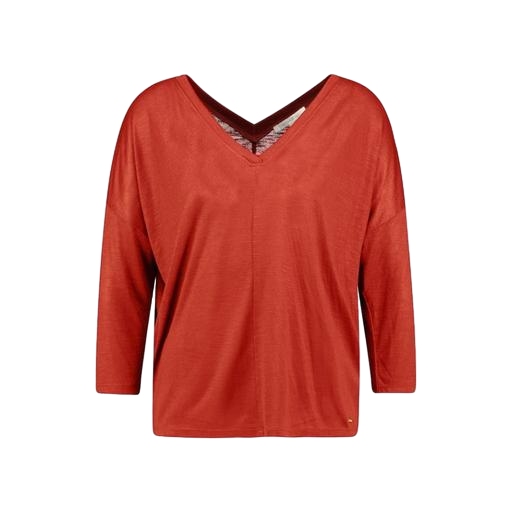
red plus size v-neck top only macy, loose fit t-shirt, batwing t-shirt, white background